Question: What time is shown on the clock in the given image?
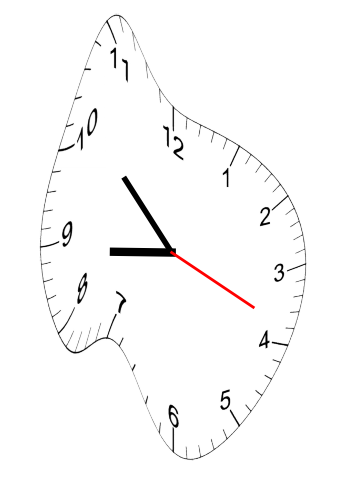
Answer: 08:52:19